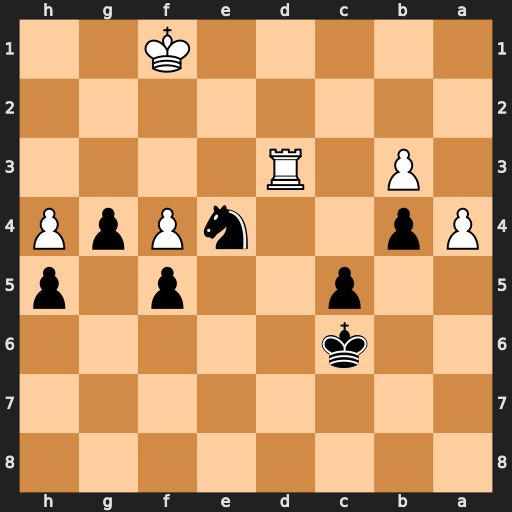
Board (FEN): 8/8/2k5/2p2p1p/Pp2nPpP/1P1R4/8/5K2
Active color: b
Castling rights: -
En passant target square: -
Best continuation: c4 Rd4 c3 Rxb4 Kd5 Ke2 g3